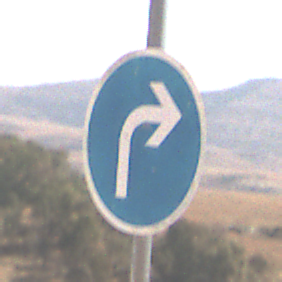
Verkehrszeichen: VorgeschriebeneFahrtrichtungRechts
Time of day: Midday
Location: Outdoor (Nature)
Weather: PartlyCloudy
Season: NotSpecified
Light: Natural